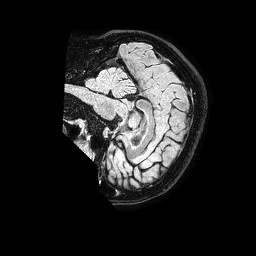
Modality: FLAIR
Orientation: sagittal
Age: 33
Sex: male
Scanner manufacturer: philips
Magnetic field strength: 1.5 T
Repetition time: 4.8 s
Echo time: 0.3 s